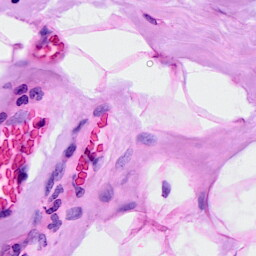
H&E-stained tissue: Breast